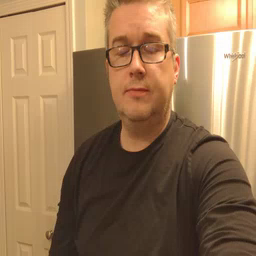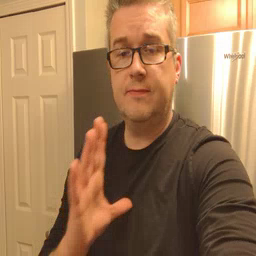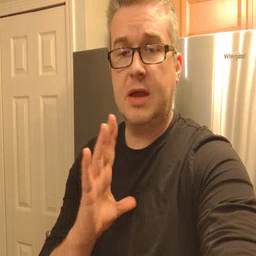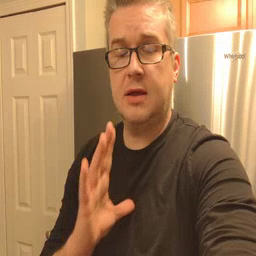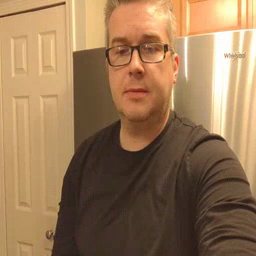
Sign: fine